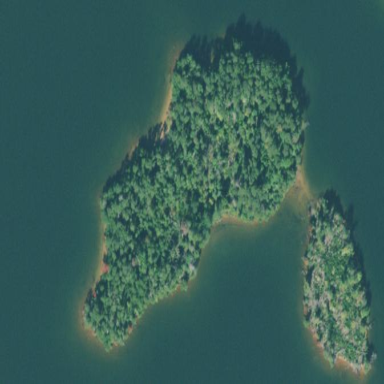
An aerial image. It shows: Islet surrounded by woodland.